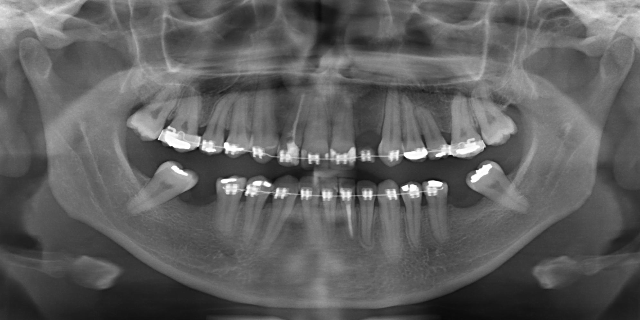
adult